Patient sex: F
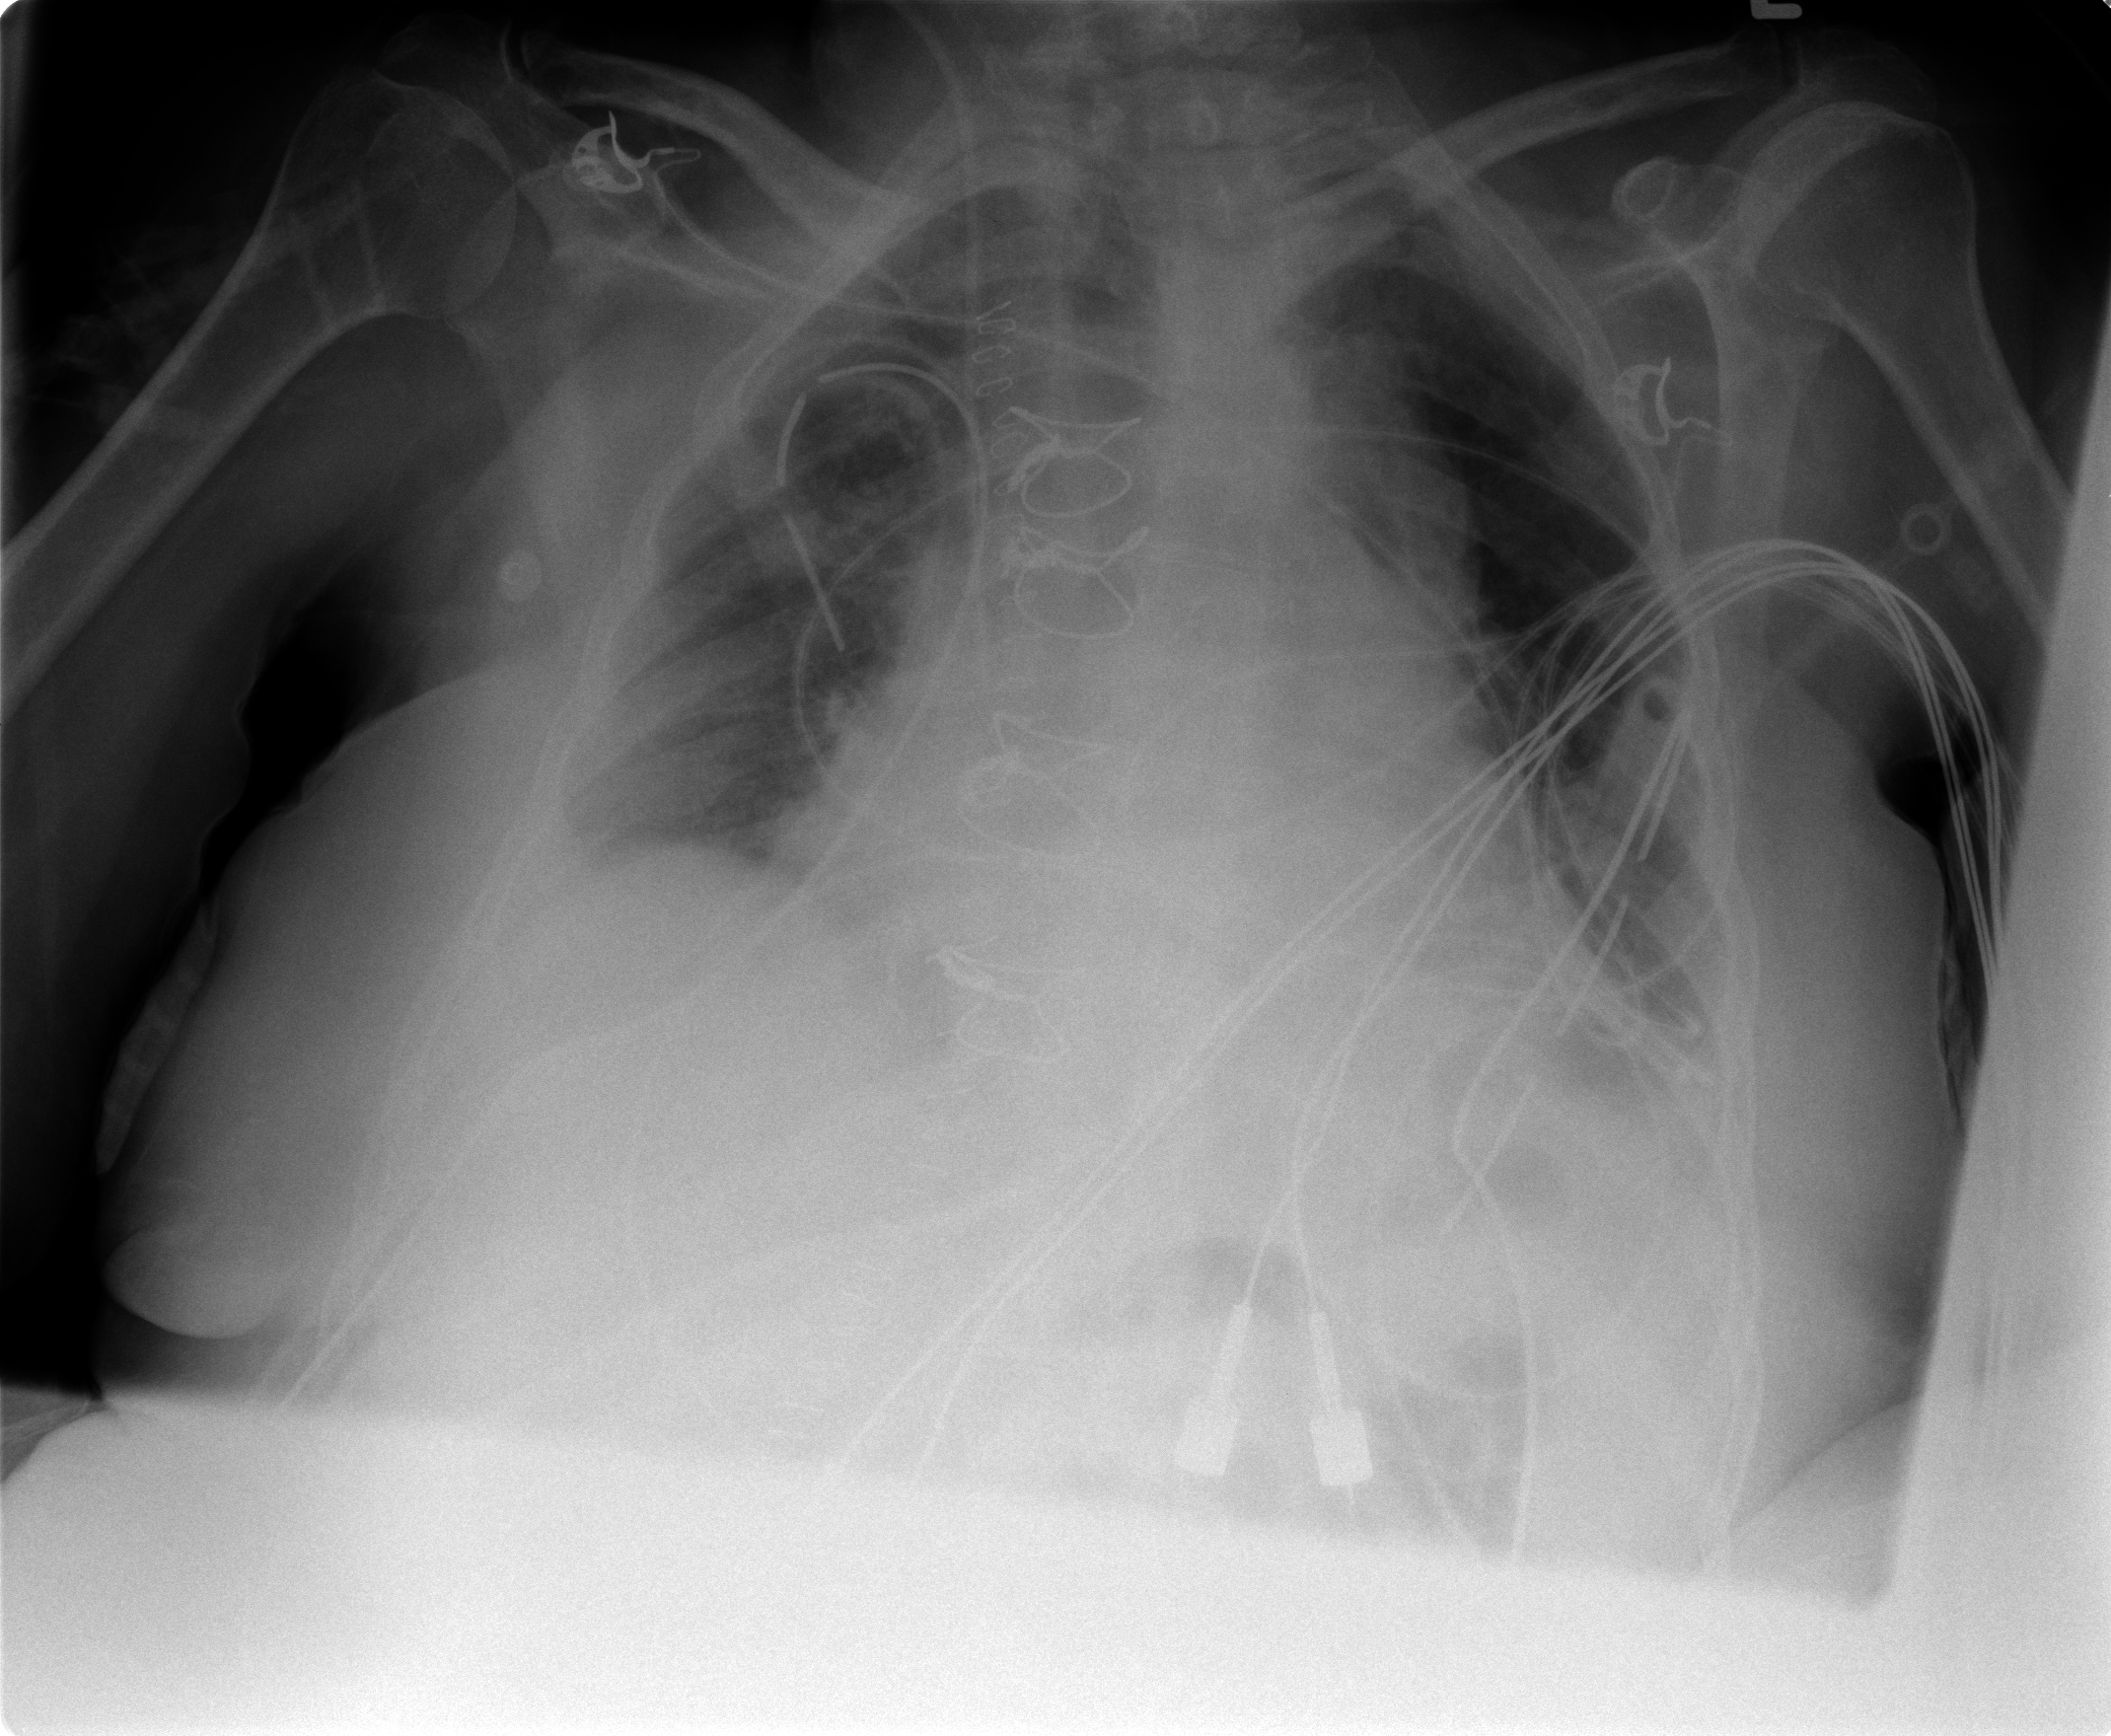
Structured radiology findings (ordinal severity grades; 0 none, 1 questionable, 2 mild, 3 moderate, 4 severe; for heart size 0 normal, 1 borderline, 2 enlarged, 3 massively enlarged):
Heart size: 2
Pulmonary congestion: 1
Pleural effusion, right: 2
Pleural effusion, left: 2
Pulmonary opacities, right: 0
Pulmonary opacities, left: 0
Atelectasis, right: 2
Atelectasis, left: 2